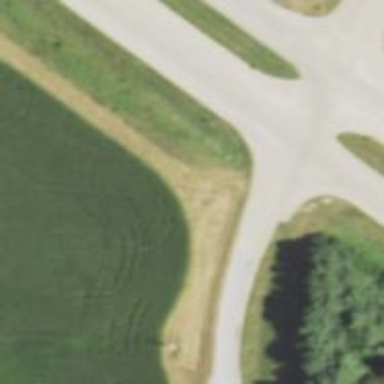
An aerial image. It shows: Solid road edge marking.